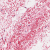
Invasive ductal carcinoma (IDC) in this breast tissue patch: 0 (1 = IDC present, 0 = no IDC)